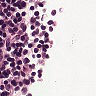
Metastatic tissue present: no